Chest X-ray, AP view. Patient: 55 years old, sex M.
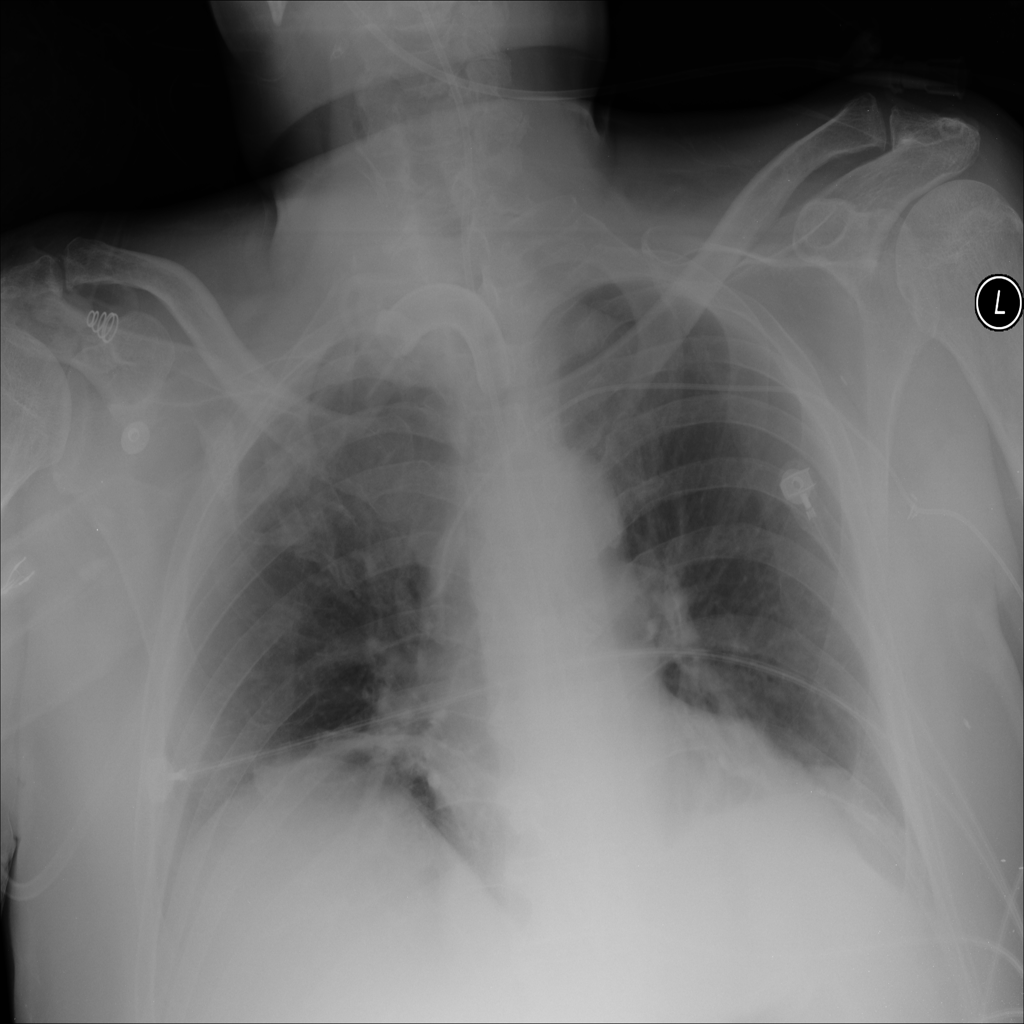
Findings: Atelectasis